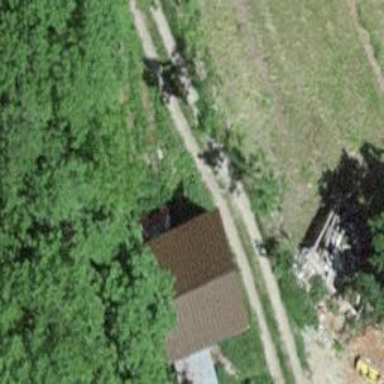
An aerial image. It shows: Shed.